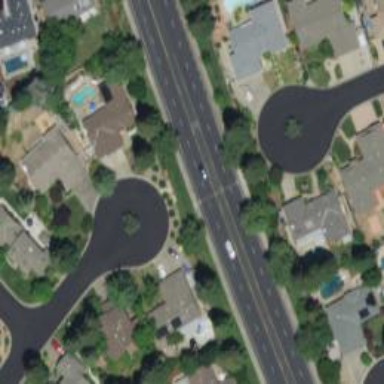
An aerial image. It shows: Turning loop on the road.